Question: I created a source folder with following code:
'''
Folder folder = proj.getFolder("resources");
folder.create(false, true, null);
IPackageFragmentRoot root = jproject.getPackageFragmentRoot(folder);
IClasspathEntry[] oldEntries = jproject.getRawClasspath();
IClasspathEntry[] newEntries = new IClasspathEntry[oldEntries.length + 1];
System.arraycopy(oldEntries, 0, newEntries, 0, oldEntries.length);
newEntries[oldEntries.length] = JavaCore.newSourceEntry(root.getPath());
jproject.setRawClasspath(newEntries, null);
i18Resource = folder;
'''
Now I'd like to add '**' to its exclusion path like in this dialog:

How can I do it?
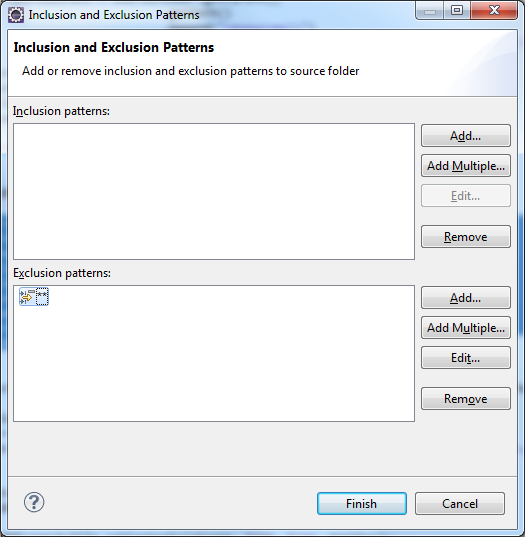
Answer: There is a variant of 'JavaCore.newSourceEntry' that supports this:
'''
public static IClasspathEntry newSourceEntry(IPath path, IPath[] inclusionPatterns,
IPath[] exclusionPatterns, IPath specificOutputLocation,
IClasspathAttribute[] extraAttributes)
'''